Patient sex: M
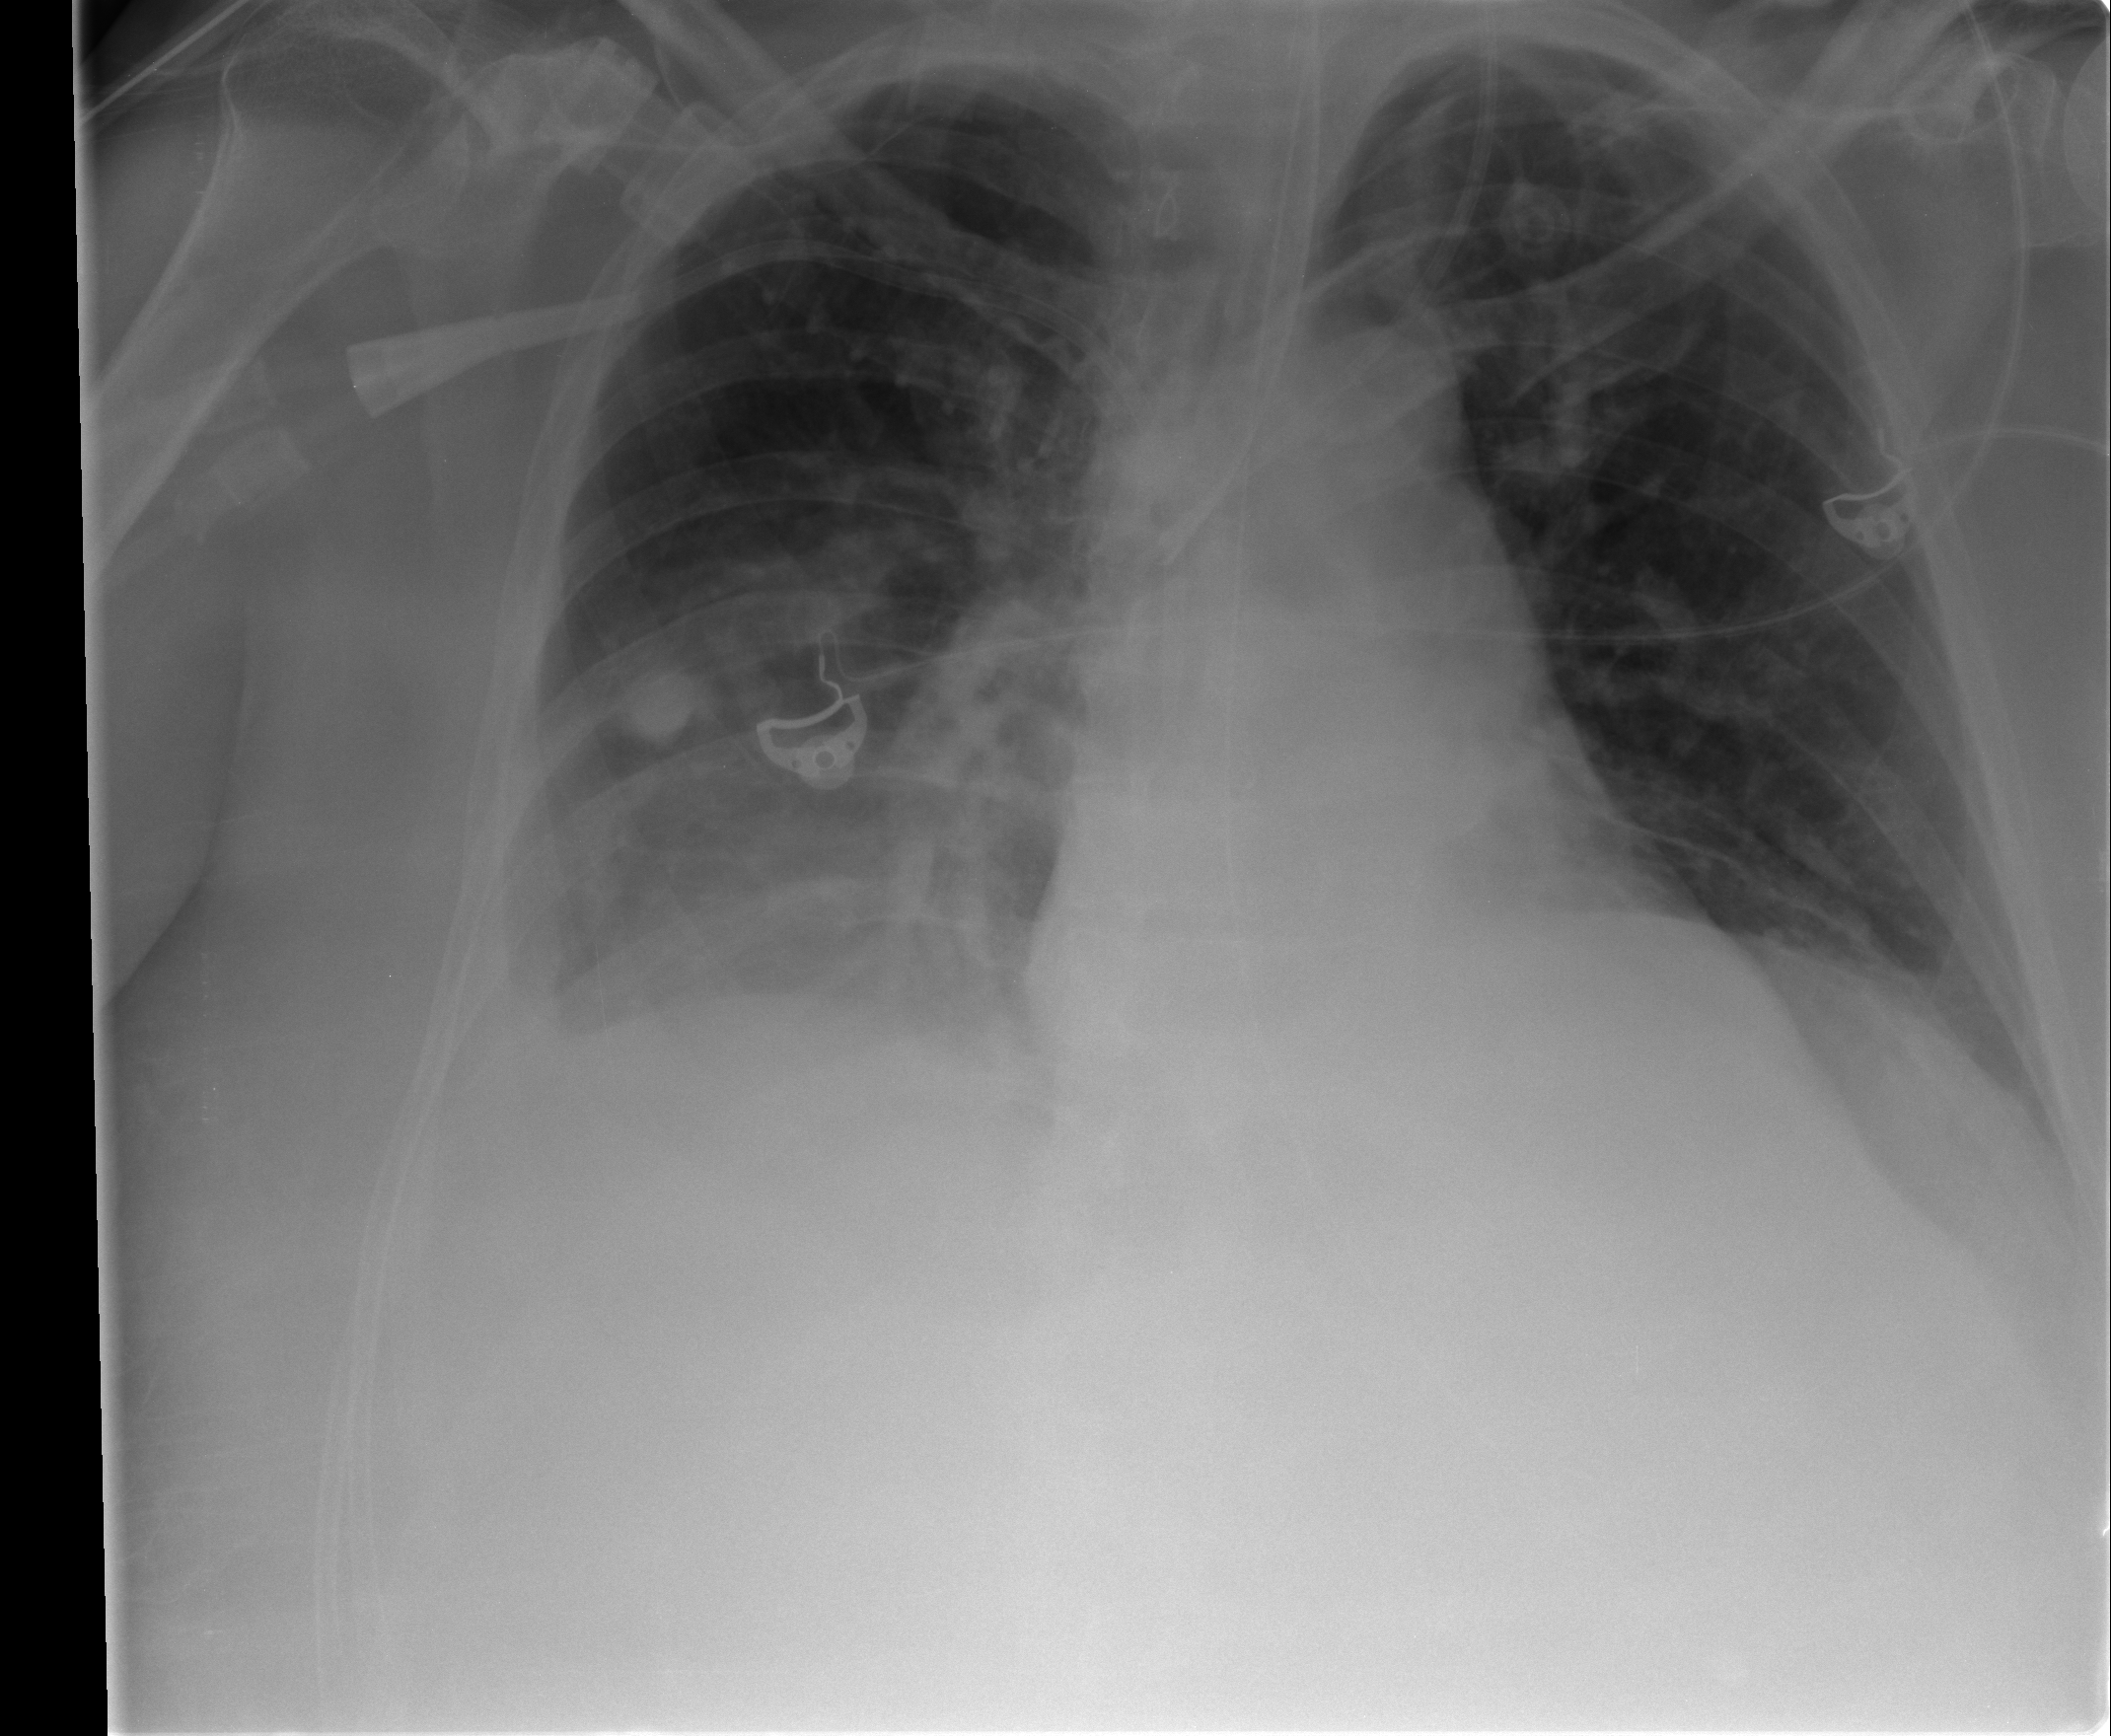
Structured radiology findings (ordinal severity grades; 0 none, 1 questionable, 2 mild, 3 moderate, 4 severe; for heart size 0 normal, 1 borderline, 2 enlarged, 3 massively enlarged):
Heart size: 0
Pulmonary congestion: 1
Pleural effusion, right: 2
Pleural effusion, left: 0
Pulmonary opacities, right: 2
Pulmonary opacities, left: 0
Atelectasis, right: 3
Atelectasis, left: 2